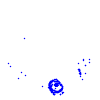
Particle: kaon